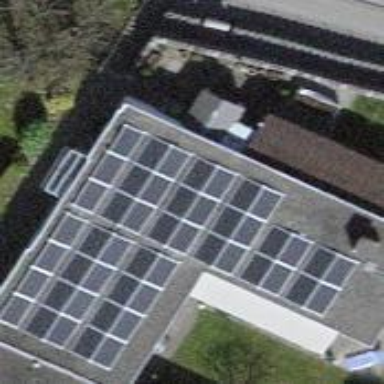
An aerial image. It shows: Solar photovoltaic panel generator.